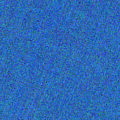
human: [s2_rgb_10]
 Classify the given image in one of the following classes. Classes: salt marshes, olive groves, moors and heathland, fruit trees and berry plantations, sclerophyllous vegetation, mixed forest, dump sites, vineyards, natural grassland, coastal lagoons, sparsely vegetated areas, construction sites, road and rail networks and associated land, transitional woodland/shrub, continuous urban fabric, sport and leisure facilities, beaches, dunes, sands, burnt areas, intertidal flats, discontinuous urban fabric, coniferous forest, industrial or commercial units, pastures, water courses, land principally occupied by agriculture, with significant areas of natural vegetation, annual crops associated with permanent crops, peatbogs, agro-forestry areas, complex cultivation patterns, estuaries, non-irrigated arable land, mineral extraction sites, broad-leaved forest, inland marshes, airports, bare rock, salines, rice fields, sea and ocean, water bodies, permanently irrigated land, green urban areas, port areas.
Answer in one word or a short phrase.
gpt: sea and ocean